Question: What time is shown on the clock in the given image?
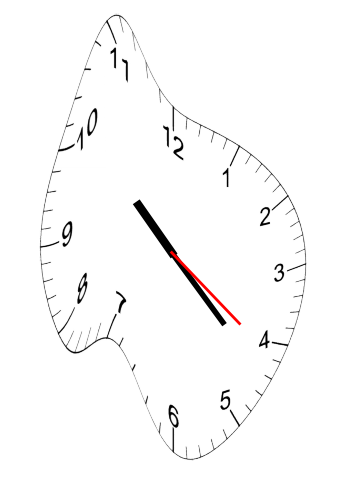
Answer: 10:22:21